【题型】选择题　【知识点】函数　【难度】easy
如图，图象 \textcircled{1}\textcircled{2}\textcircled{3}\textcircled{4} 所对应的函数不属于 $y = 2^x - \frac{1}{2}, y = \log_2 x, y = \log_{\frac{1}{2}} x$ 中的一个是 ( )

\vspace{1em}

\noindent A. \textcircled{1} \hfill B. \textcircled{2} \hfill C. \textcircled{3} \hfill D. \textcircled{4}
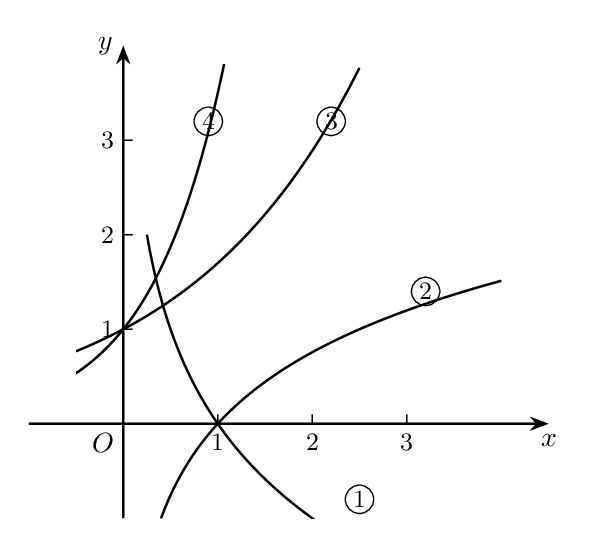
【解答】

\noindent \textbf{【答案】} D

\vspace{1em}

\noindent \textbf{【分析】} 由函数解析式确定其图象所过的定点，结合单调性确定对应的图形即可.

\vspace{1em}

\noindent \textbf{【详解】} 依题意，函数 $y = 2^x - \frac{1}{2}, y = \log_2 x, y = \log_{\frac{1}{2}} x$ 的图象分别过定点 $(0, \frac{1}{2}), (1, 0), (1, 0)$，它们分别对应图 \textcircled{3}\textcircled{2}\textcircled{1}，因此 \textcircled{4} 不属于给定的三个函数之一.

\vspace{1em}

\noindent 故选：D